Question: Count the number of objects in the diagram.
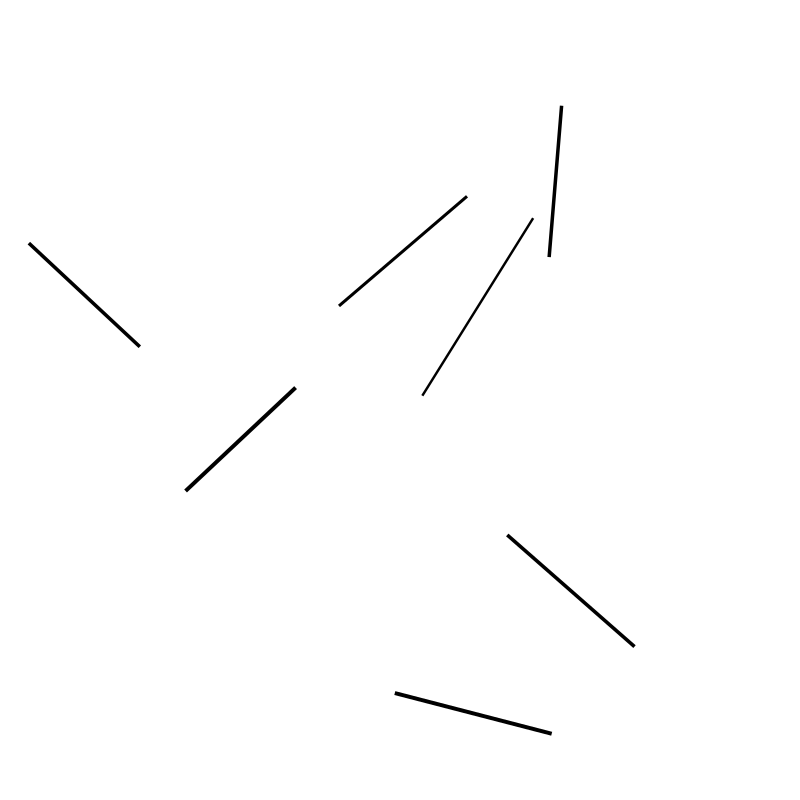
Answer: 7